Question: i want to crop a image during capture not after capture.
like this image.

just replace save button with capture.
the rectangle should be realizable.just like the crop activity.
the thing i was doing was.
1st=capture image.
2nd=crop.
now i want to crop image during capture.
any help???
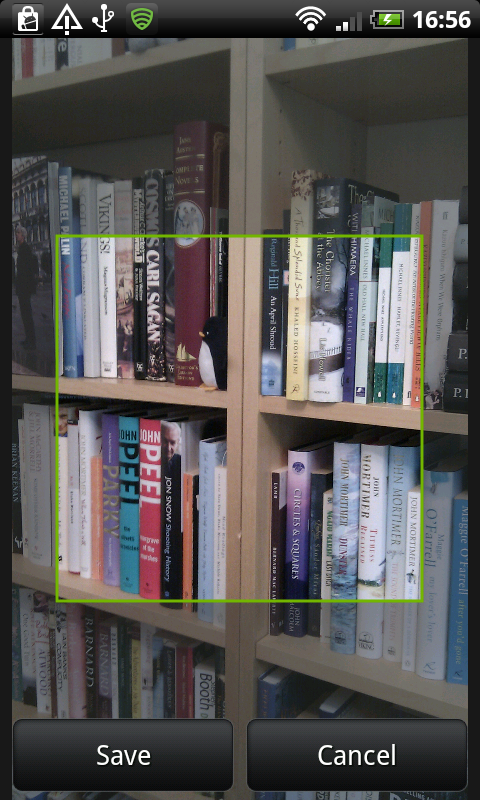
Answer: This is possible, Just think a different approach. Make a trick with <URL> for your camera capture activity. Now your make the compatible code to change the viewFinder size dynamically, which allow you to select the region. And finally save the Image from bitmap view inside ViewFinder. This is exactly what you want.
Please ask if you have not got my point. Best of luck.